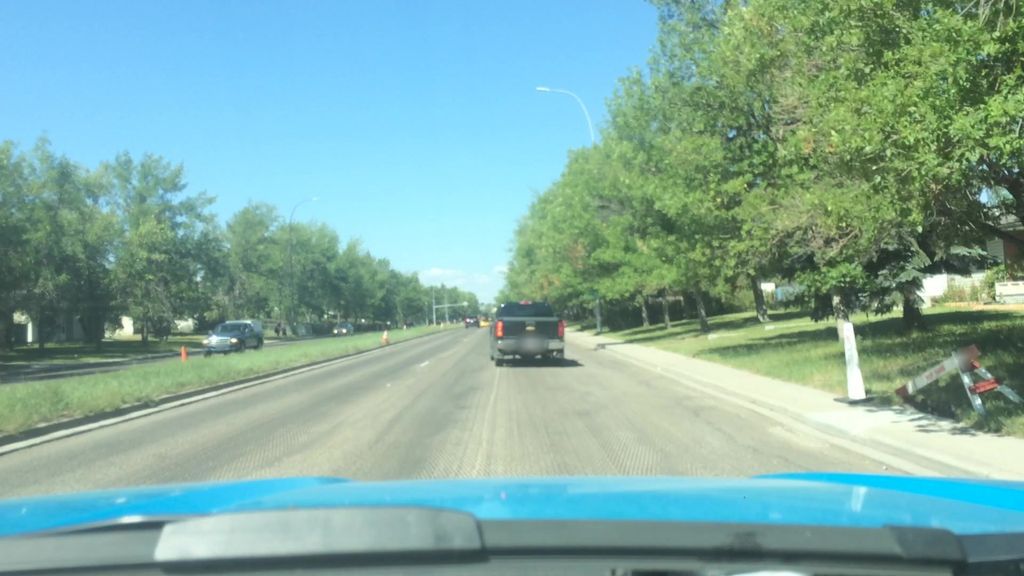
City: calgary